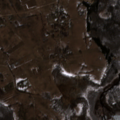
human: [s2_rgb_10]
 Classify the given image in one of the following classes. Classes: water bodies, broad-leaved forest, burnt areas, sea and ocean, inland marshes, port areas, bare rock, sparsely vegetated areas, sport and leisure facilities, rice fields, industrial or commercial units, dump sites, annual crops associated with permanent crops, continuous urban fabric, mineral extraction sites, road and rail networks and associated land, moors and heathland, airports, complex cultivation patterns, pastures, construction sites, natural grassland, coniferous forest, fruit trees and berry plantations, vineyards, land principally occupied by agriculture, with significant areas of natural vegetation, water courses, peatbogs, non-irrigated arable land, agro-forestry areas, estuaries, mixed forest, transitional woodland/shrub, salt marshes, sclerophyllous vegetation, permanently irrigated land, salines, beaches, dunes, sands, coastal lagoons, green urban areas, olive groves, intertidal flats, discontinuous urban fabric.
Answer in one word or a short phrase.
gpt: complex cultivation patterns, broad-leaved forest, transitional woodland/shrub, inland marshes, water bodies